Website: lowes
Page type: newsletter-management
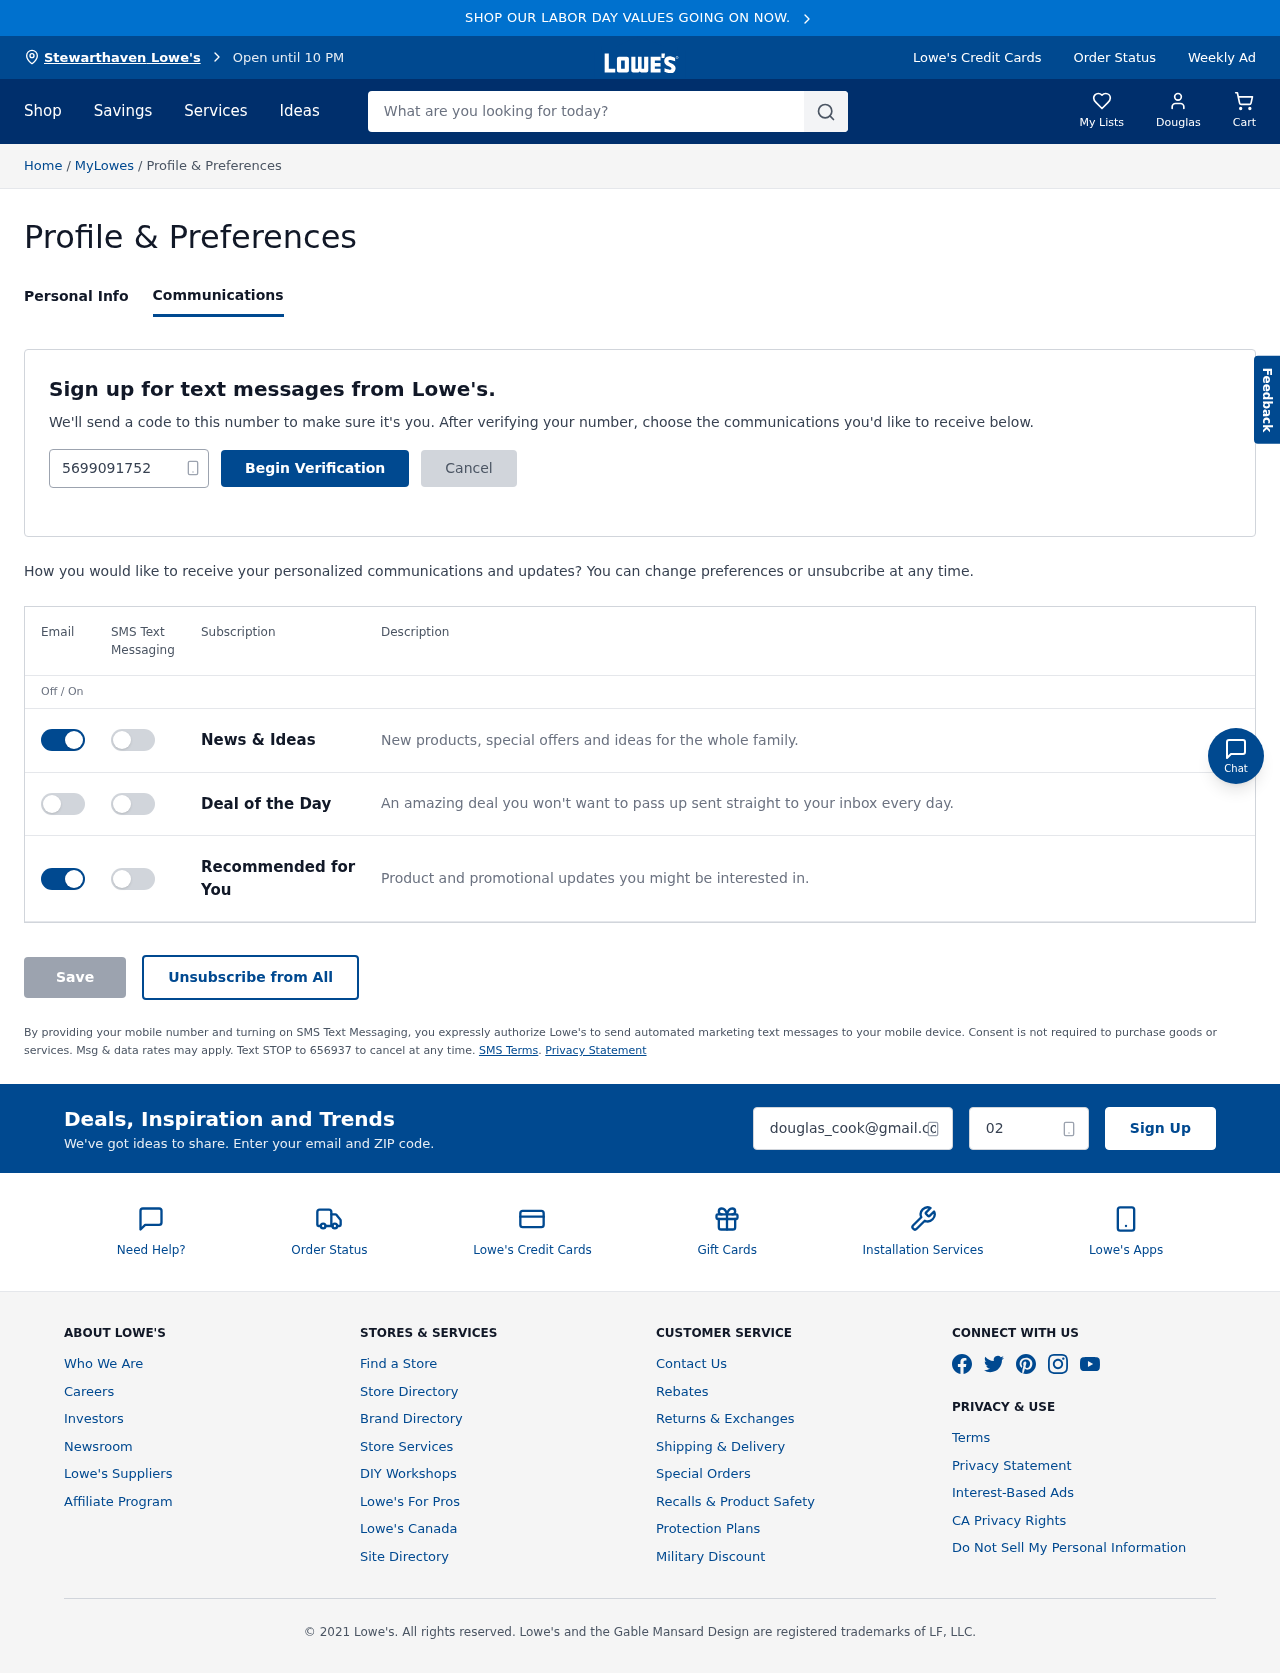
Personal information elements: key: PII_CITY
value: Stewarthaven Lowe's
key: PII_EMAIL
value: douglas_cook@gmail.com
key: PII_FIRSTNAME
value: Douglas
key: PII_PHONE
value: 5699091752
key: PII_POSTCODE
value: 02162
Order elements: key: ORDER_NUM_ITEMS
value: Cart
Search elements: key: HEADER_SEARCH
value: What are you looking for today?